Interaction volume radius: 10 \u00c5
Interaction volume height: 50 \u00c5
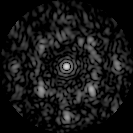
Disorder parameter: 0.4348